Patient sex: M
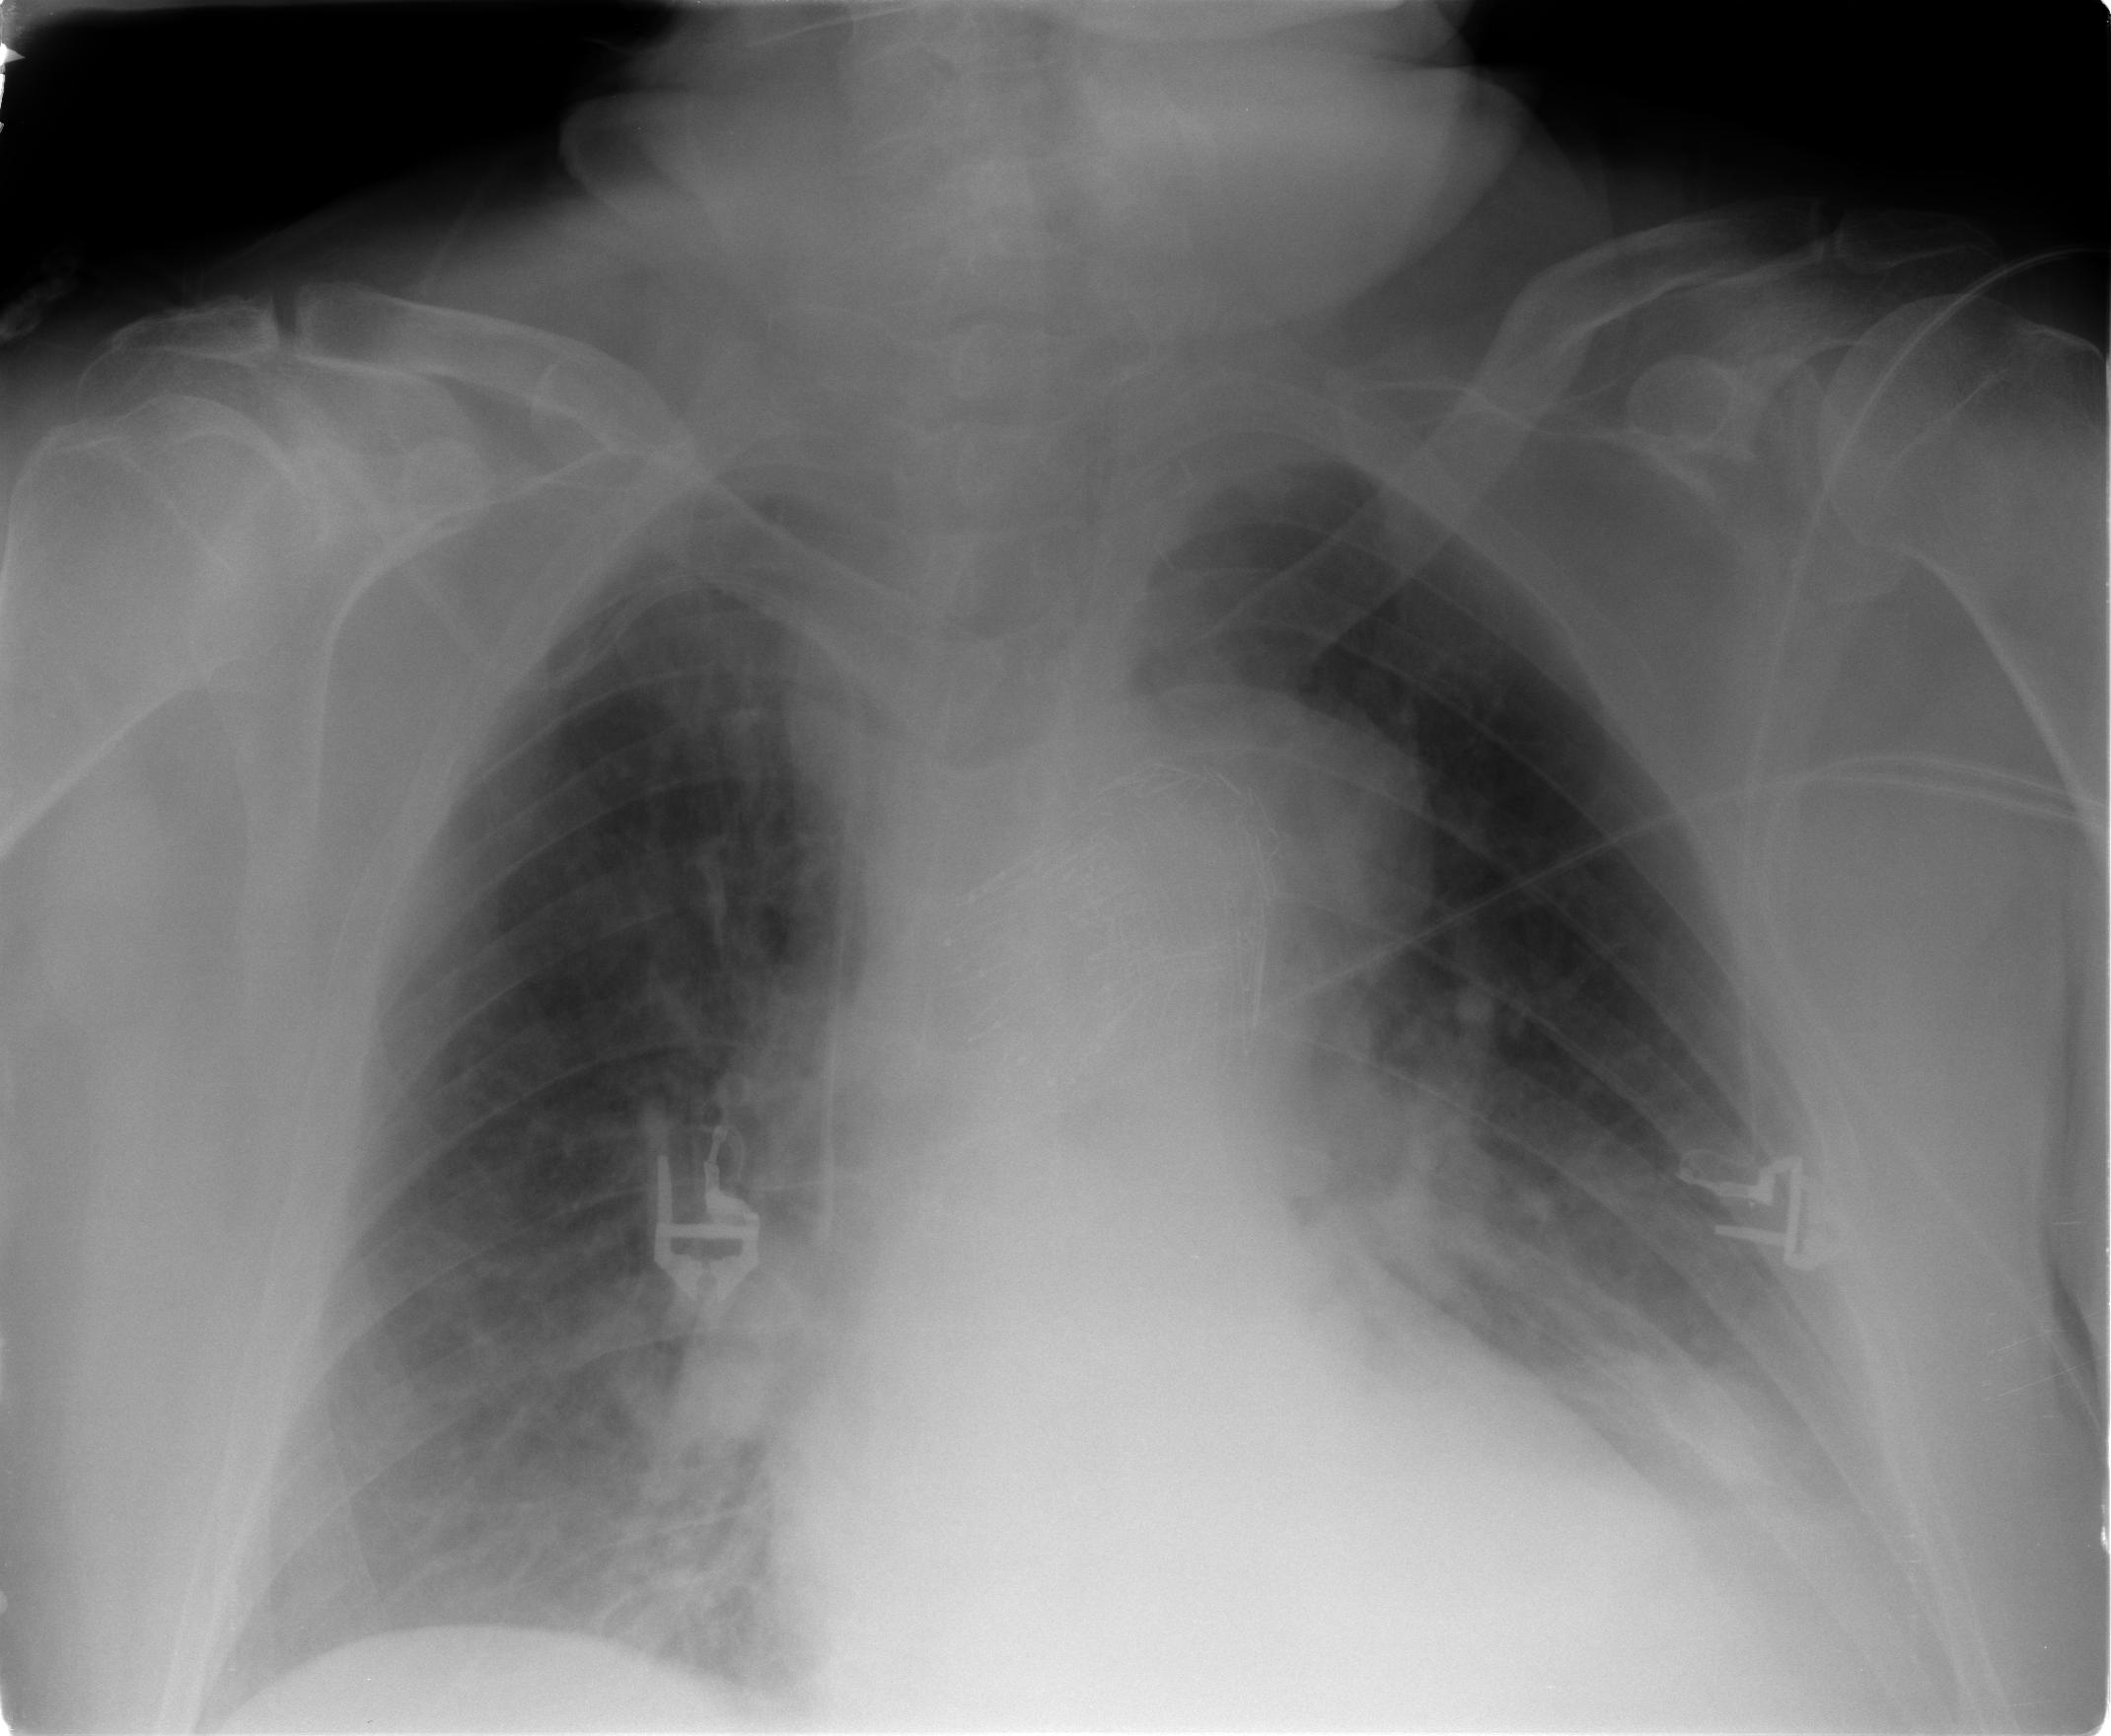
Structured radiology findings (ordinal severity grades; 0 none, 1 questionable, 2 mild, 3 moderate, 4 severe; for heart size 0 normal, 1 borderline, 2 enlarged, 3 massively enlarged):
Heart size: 0
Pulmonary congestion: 2
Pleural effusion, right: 1
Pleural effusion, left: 2
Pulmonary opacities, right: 0
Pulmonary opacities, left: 0
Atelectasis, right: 2
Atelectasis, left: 2